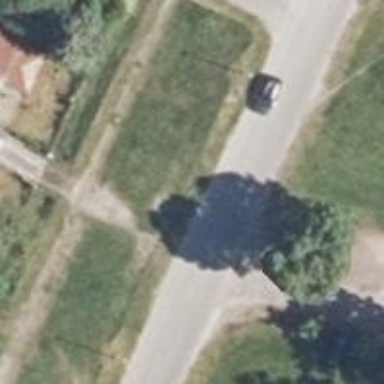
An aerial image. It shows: Residential road with asphalt surface and no sidewalk.